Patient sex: M
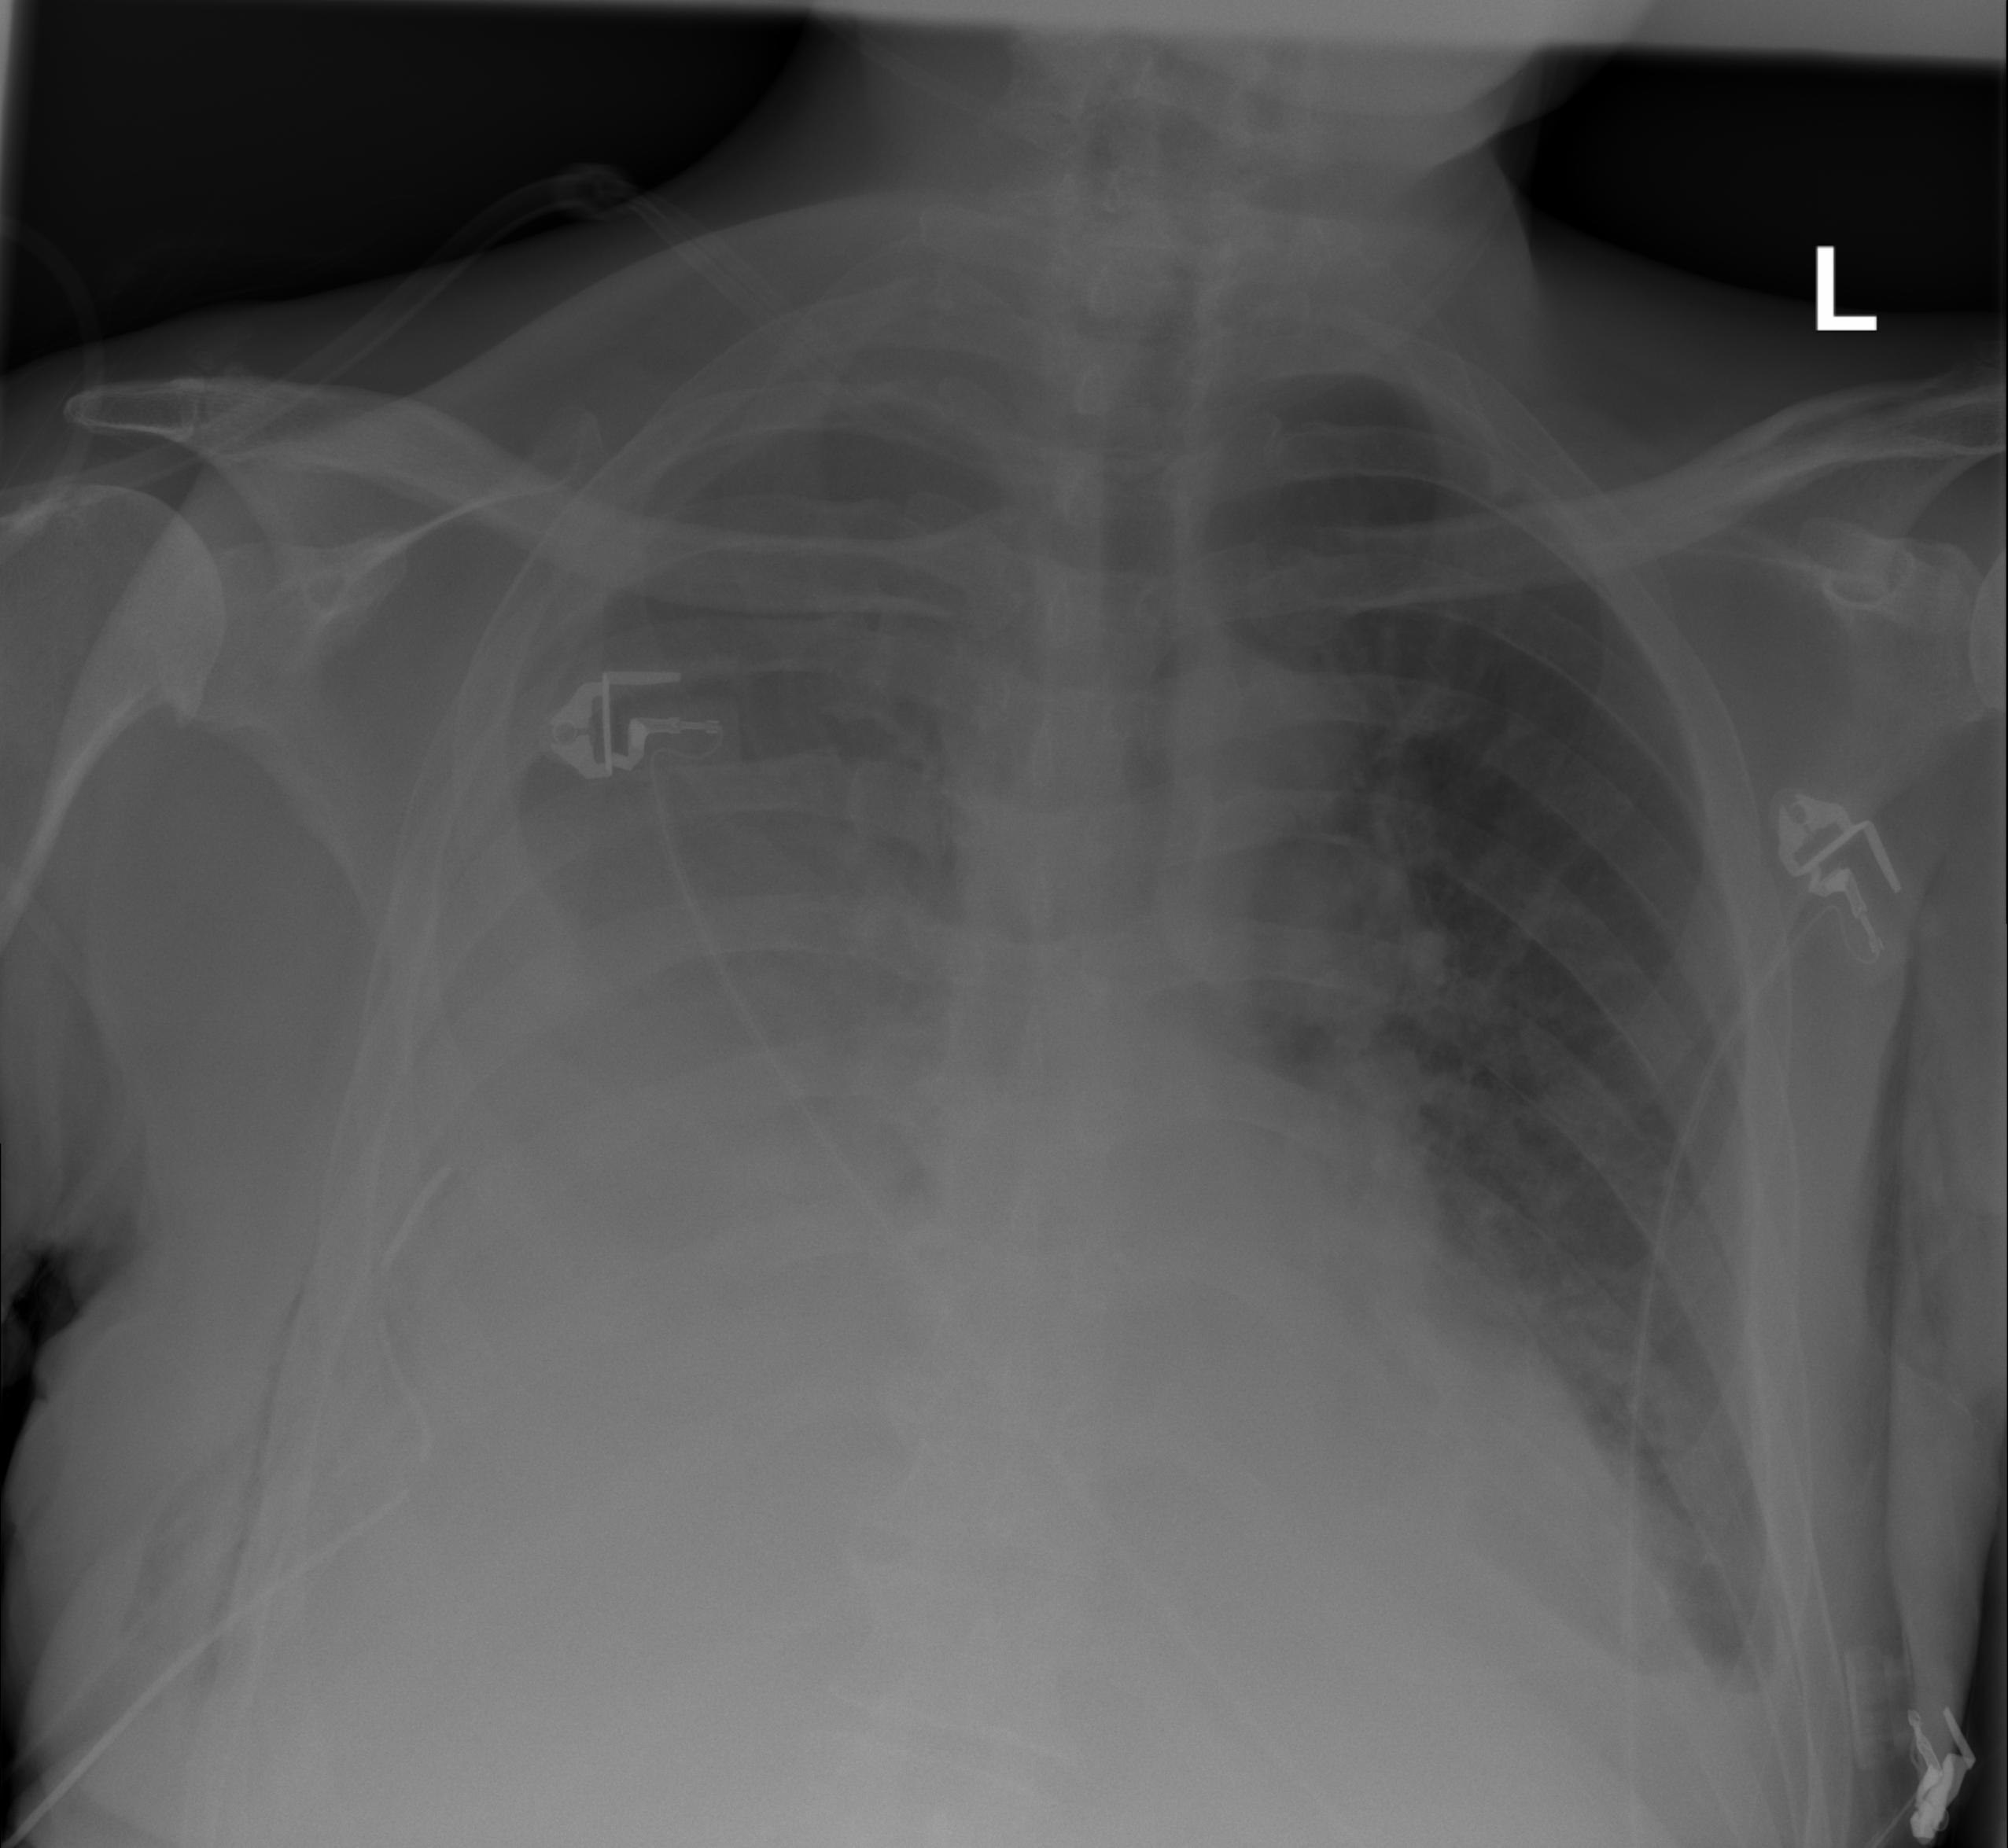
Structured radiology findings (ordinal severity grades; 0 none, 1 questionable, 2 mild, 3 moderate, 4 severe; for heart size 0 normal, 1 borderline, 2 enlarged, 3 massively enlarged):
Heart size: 1
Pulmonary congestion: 0
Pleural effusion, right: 3
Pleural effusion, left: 2
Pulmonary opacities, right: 0
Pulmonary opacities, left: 0
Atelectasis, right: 2
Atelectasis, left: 2